Question: I was asking <URL> about writing fast inline table valued function in sql server.
The code in the answer is working but I'm asking about that part :

It is clear to me that he wanted to create many numbers ( 1,1,1,1,1,...) and then turn them to sequential numbers (1,2,3,4,5,6....):
In this part :
'''
WITH E1(N) AS (
SELECT 1 UNION ALL SELECT 1 UNION ALL SELECT 1 UNION ALL SELECT 1 UNION ALL SELECT 1 UNION ALL
SELECT 1 UNION ALL SELECT 1 UNION ALL SELECT 1 UNION ALL SELECT 1 UNION ALL SELECT 1
)
,E2(N) AS (SELECT 1 FROM E1 a, E1 b)
,E4(N) AS (SELECT 1 FROM E2 a, E2 b)
SELECT * FROM e4 --10000 rows
'''
He created 10000 rows.
This function is widely used and hence my question:
Why didn't he (Jeff Moden) use :
'''
WITH E1(N) AS (
SELECT 1 UNION ALL SELECT 1 UNION ALL SELECT 1 UNION ALL SELECT 1 UNION ALL SELECT 1 UNION ALL
SELECT 1 UNION ALL SELECT 1 UNION ALL SELECT 1 UNION ALL SELECT 1 UNION ALL SELECT 1
)
,E2(N) AS (SELECT 1 FROM E1 a, E1 b , E1 c , E1 d)
SELECT * FROM E2 -- ALSO 10000 rows !!!
'''
But choose to split it into 'E2' , 'E4' ?
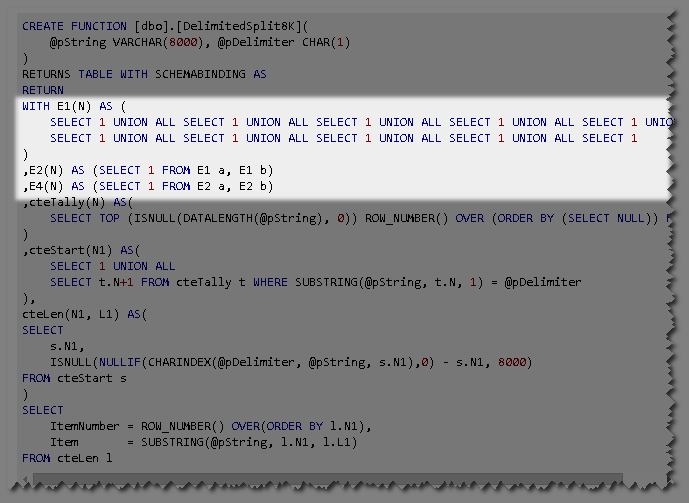
Answer: Although I am not Jeff Moden and do not know his reasoning, I find it likely that he simply used a known pattern for number generation which he himself calls Itzik Ben Gan's cross joined CTE method in <URL>.
The pattern goes like this:
'''
WITH E00(N) AS (SELECT 1 UNION ALL SELECT 1),
E02(N) AS (SELECT 1 FROM E00 a, E00 b),
E04(N) AS (SELECT 1 FROM E02 a, E02 b),
E08(N) AS (SELECT 1 FROM E04 a, E04 b),
...
'''
In order to adapt the method for his string splitting function, he apparently found it more convenient to modify the initial CTE to be ten rows instead of two and to cut down the number of cross joining CTEs to two to just cover the 8000 rows necessary for his solution.